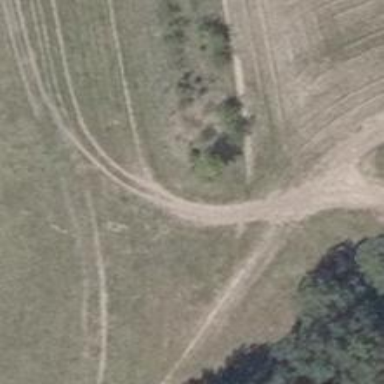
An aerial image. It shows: Bridleway.